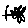
Label: flower